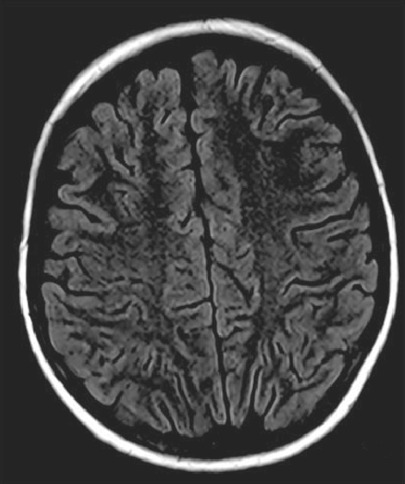
Label: notumor